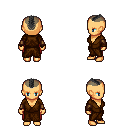
a pixel art fantasy rpg character, female body template, human, tanned skin, brown robe, red pants, gray short mohawk hairstyle, cloth bracers, four views (front, back, left, right), 2x2 character sprite sheet, small pixel art, hard edges, no anti-aliasing